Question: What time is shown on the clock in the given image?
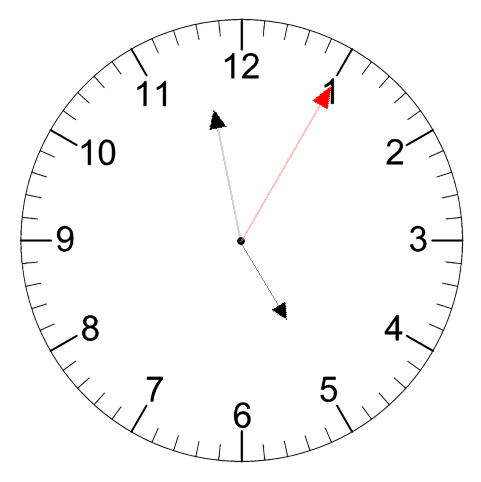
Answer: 04:58:05